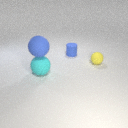
small yellow rubber sphere to the right of large cyan rubber sphere